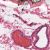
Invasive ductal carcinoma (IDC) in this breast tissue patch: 0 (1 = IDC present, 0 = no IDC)